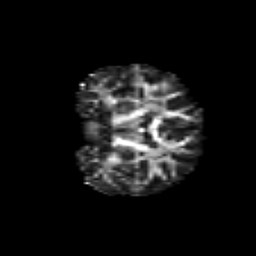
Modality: FA
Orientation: coronal
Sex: male
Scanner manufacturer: siemens
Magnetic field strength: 3 T
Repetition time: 5 s
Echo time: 0.071 s